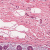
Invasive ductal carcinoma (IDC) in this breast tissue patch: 0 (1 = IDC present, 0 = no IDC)